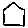
Label: house